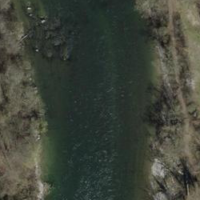
EUNIS habitat code: 15
Species observed at this site:
Rhamnus cathartica
Ichthyosaura alpestris